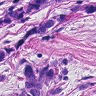
Metastatic tissue present: yes